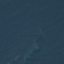
Label: Forest